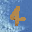
Label: 4